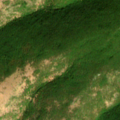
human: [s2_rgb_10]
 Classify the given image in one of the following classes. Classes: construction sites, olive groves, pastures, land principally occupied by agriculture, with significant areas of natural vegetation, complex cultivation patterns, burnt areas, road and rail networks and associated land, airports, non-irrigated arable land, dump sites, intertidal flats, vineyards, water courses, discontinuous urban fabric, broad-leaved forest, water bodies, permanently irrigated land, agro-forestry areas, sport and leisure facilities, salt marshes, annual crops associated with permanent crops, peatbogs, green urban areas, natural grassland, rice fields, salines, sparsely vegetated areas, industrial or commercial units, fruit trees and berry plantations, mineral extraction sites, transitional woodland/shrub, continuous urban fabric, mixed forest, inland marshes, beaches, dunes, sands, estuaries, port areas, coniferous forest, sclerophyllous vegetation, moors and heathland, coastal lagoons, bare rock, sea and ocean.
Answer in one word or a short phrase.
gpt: broad-leaved forest, natural grassland, transitional woodland/shrub